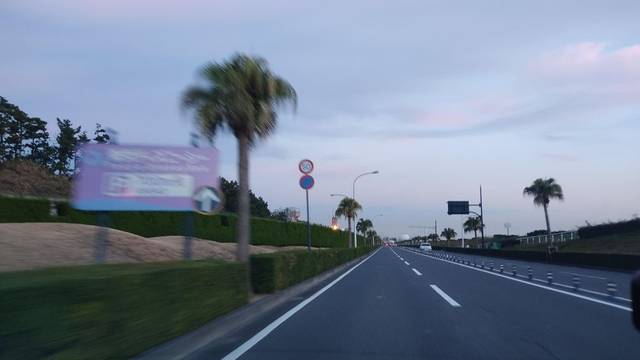
Region: Japan
Coordinates: 35.624, 139.88